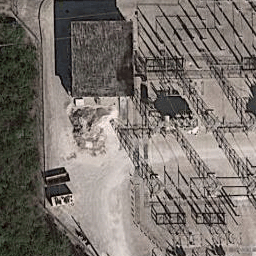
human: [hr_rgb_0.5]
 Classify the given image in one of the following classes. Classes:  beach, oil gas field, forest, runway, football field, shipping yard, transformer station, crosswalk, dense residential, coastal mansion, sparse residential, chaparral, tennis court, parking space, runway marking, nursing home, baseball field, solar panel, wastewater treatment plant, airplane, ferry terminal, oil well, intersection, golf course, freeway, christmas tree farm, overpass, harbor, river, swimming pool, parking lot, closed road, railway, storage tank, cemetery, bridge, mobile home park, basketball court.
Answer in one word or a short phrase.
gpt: transformer station